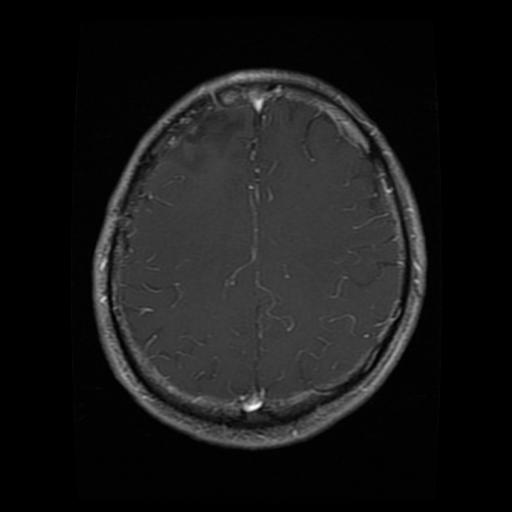
Label: glioma